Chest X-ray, PA view. Patient: 57 years old, sex M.
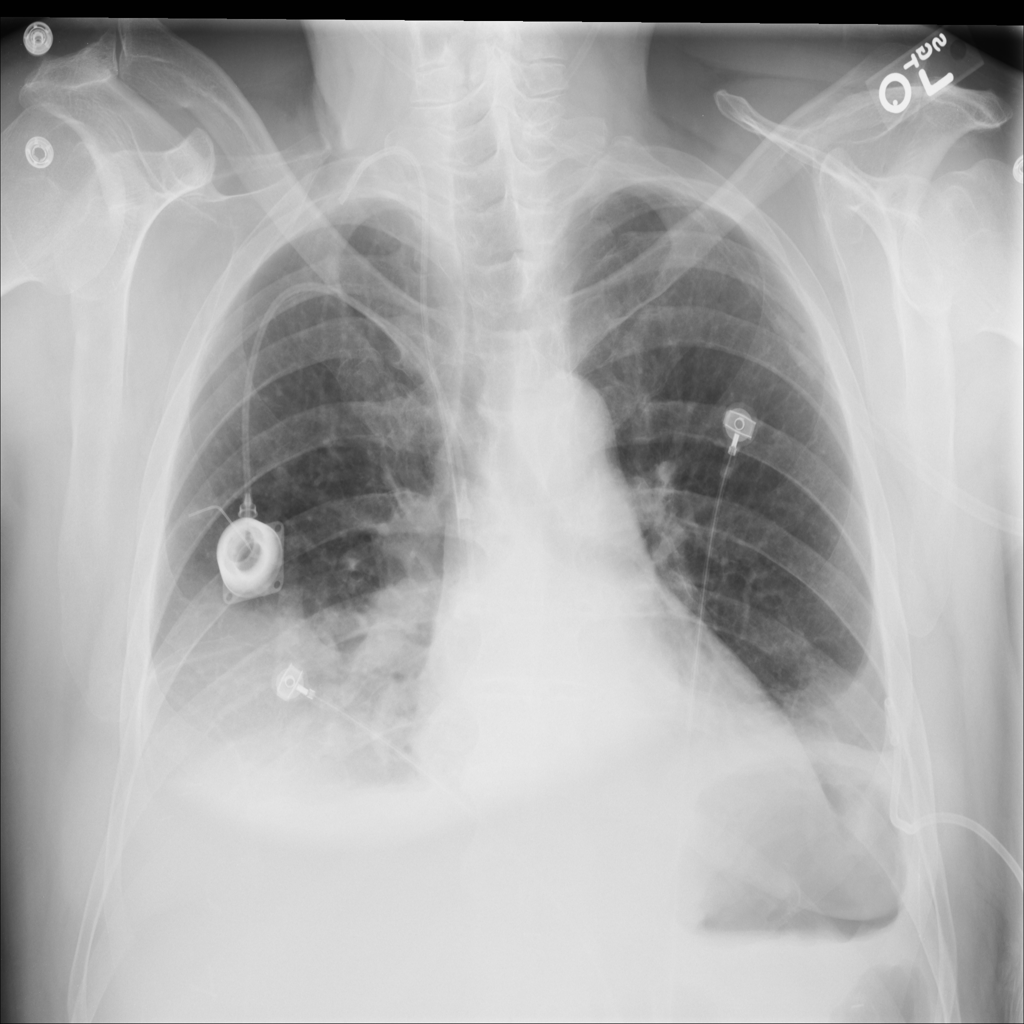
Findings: Effusion